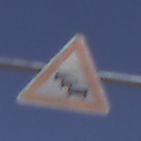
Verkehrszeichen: Stau
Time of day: Midday
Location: Outdoor (RoadRail)
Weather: Clear
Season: NotSpecified
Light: Natural